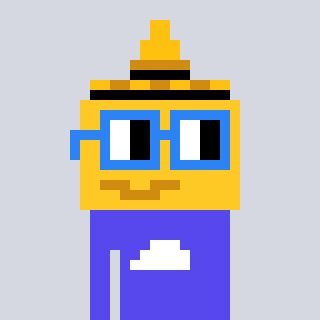
a pixel art character with square blue glasses, a mustard-shaped head and a computerblue-colored body on a cool background